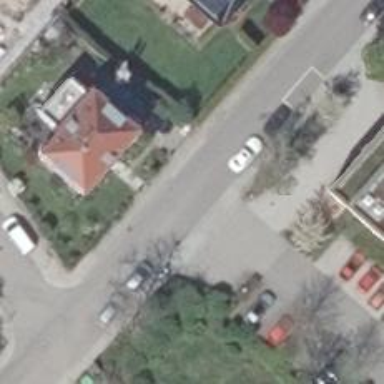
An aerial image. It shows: Smooth asphalt road in residential area.